Aerial crown-view tile of a tropical tree (Barro Colorado Island, Panama), acquired 20250512:
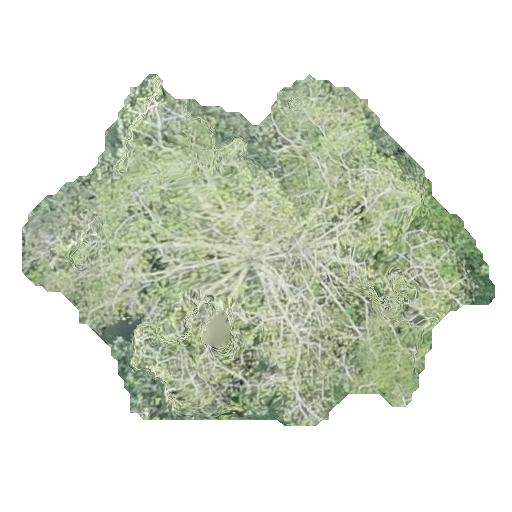
Species: Virola surinamensis
GBIF accepted scientific name: Virola surinamensis
Crown area: 162.966 m²